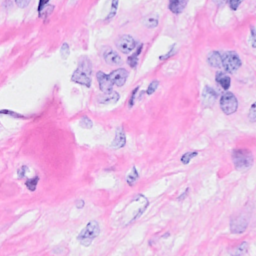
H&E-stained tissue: Breast